Question: I need to mathematically (or otherwise) get the 3D trajectory of the rocket. I have several variables: starting position, landing position, maximum altitude, flight angle. Here is a demo:

And yes, I don't use any popular game engine, I use the Lua language, on the MTA engine (MultiTheftAuto GTA SA). I want to get this trajectory mathematically. I need a set of points. Or if you are familiar with this engine, explain to me how to implement such a flight in the MTA. But you can also show me how this problem can be solved mathematically, or in any other languages and even using the built-in functions of these engines, I will convert the code for Lua and find the implementation of your engine functions on the Internet. Thank you!
And yes, I need to change exactly the Y coordinate (height) I have X and Z. I have a loop that every meter of the current trajectory goes through, in this cycle I have a variable X and Z , and I need to get Y based on these variables .
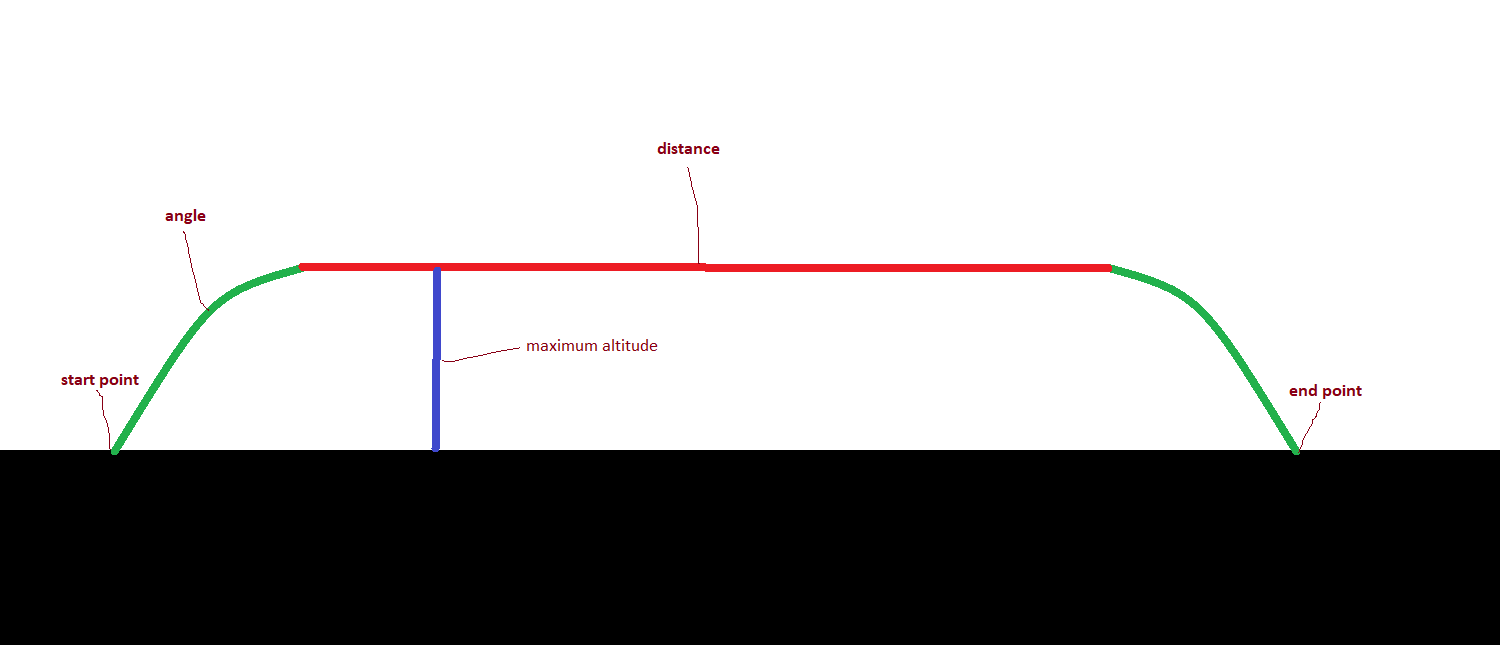
Answer: '''
// float x = 0.0 - 1.0
y = sin(x * pi) ^ 0.6
'''